Question: I created this border design in Photoshop and was wondering if anyone could give me some guidance with how to recreate this using 'css'.

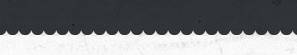
Answer: Creating an effect like this is definitely possible using CSS3 but you would need more than just the border for that.
In the below sample, I have used a pseudo-element with a 'radial-gradient' background to mimick the border effect shown in question. Depending on which side should have the border, you can tweak the positioning of the pseudo element to achieve the effect.
The sample provided in the answer has the effect for the top border. If you want it for bottom border, you can refer to <URL> sample. The same can be achieved for left/right border also but would need a bit more tweaking.
You can also tweak the 'background-size' property to achieve smaller/larger circles in the border. You can also produce an ellipse pattern instead of a circle in the border by using the keyword 'ellipse' instead of 'circle' in the 'radial-gradient' property value.
1. Caution: I am adding this answer only to illustrate that this effect is possible to create using just CSS3, but wouldn't recommend it for usage just as yet because of the relatively lesser browser support for radial-gradients. You can use this if all your target browsers support it.
2. If you need this border effect on all sides, then just pseudo-elements would not be enough. You would need extra elements for each side and then position them as required.
3. The radial-gradient background could also be directly added to the main div if the border is only required on the top. But positioning/achieving this effect for a bottom border wouldn't be possible with it and hence the use of a pseudo-element.
4. border-image property can be used to achieve the same effect using just borders but that has even lesser browswer support than radial-gradients (even IE 10 doesn't support it) and hence not recommended/used.
5. The below code was tested in Firefox, Chrome, Opera and Safari and should also work in IE 10+ as radial-gradients are not supported in IE 9 and less.
'''
.bordered{
position: relative;
height: 75px;
width: 100%;
border-top: 40px solid black;
background: #EEE;
padding-top: 10px;
}
.bordered:before{
position: absolute;
content: '';
top: 0px;
height: 8px;
width: 100%;
background-size: 12px 12px;
background-position: -5px -3px;
background-image: -webkit-radial-gradient(50% 0%, circle, black 50%, transparent 55%);
background-image: -moz-radial-gradient(50% 0%, circle, black 50%, transparent 55%);
background-image: radial-gradient(circle at 50% 0%, black 50%, transparent 55%);
}
'''
'''
<div class="bordered">Lorem Ipsum Dolor Sit Amet</div>
'''

---
1. The method for producing a similar pattern but with triangular cuts at the bottom instead of a circle is available here - Making jagged triangle border in CSS.
2. The same method can be used for producing a postage stamp like border on top and bottom. A sample for that is available here. There is also a similar question and answer here which I had not come across before posting a sample in this answer.
3. The same method can be used to produce a border that is the inverse of the droplet border also (like in the image present below). A sample for that is available here.
<URL>